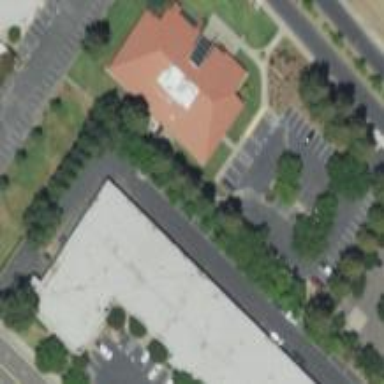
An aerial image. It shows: Commercial building.